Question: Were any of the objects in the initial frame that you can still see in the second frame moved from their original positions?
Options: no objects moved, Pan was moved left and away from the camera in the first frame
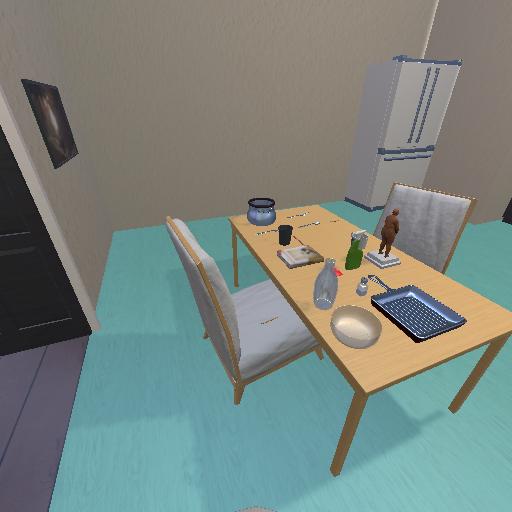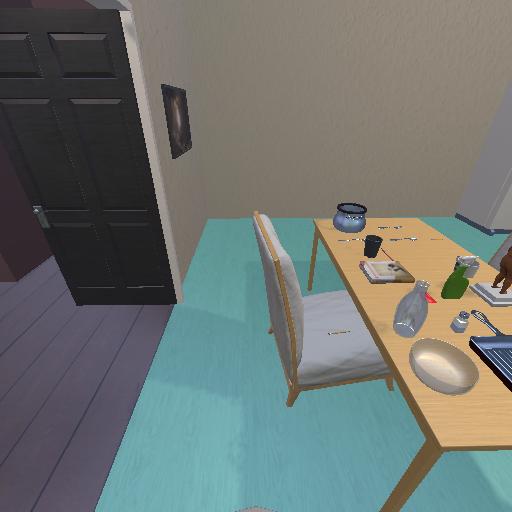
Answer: no objects moved